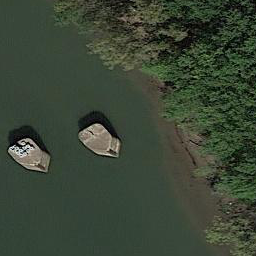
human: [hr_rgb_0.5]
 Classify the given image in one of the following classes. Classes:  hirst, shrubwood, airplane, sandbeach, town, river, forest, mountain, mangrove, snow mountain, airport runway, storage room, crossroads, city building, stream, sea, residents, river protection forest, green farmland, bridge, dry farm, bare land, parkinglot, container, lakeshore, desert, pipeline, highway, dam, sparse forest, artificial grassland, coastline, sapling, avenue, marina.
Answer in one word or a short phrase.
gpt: river protection forest